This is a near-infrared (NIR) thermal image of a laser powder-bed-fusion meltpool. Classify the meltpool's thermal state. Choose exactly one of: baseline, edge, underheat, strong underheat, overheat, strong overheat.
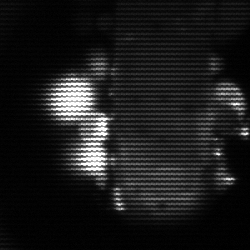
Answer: strong underheat